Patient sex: M
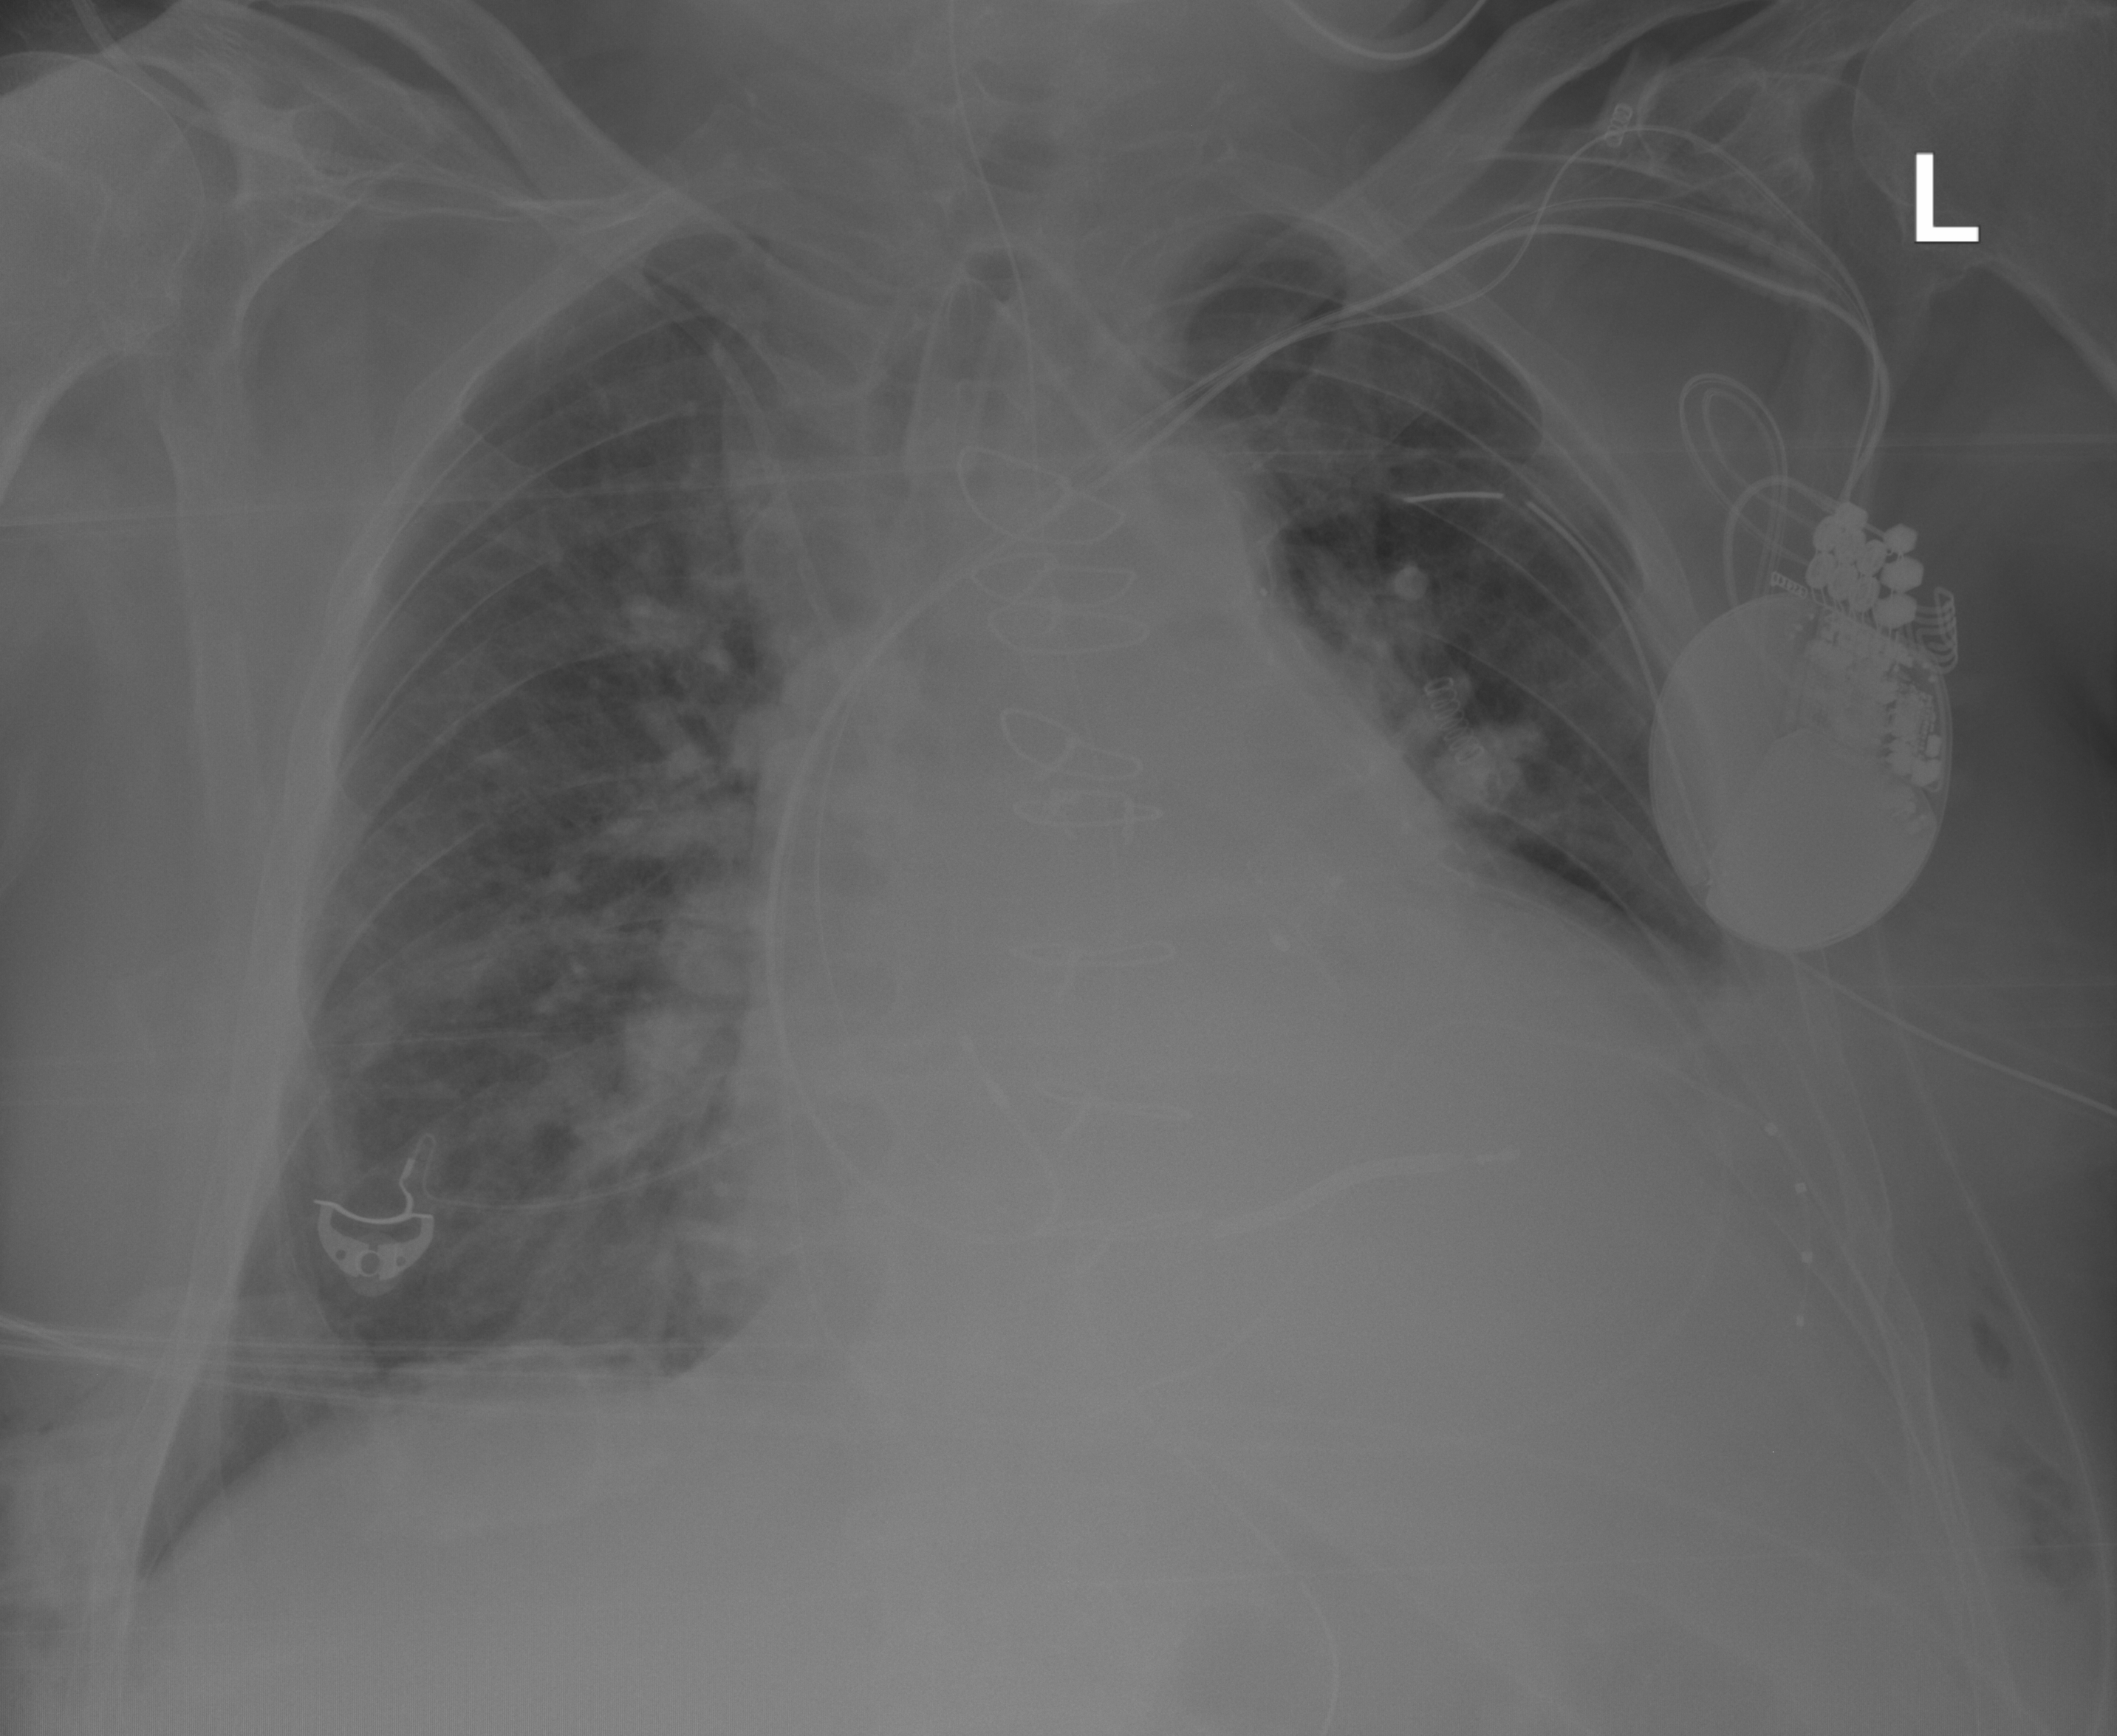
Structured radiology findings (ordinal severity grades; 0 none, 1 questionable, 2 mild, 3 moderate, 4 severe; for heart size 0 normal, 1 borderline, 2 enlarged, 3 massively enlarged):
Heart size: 3
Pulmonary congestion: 2
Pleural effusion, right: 1
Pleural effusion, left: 2
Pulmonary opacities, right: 2
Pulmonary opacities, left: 0
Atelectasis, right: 1
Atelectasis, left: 2